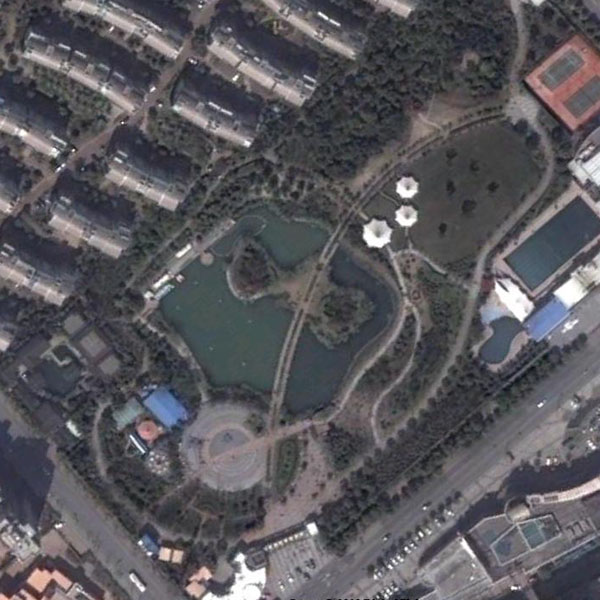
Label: Park